Question: in jquery dialog i am only allowed just a single button within a dialog. i want two separate button in this dialog
'''
<script type="text/javascript">
$("[id*=btnclosejob]").live("click", function() {
$("#dialog").dialog({
title: "Job Close?",
buttons: {
Close: function() {
$(this).dialog('close');
}
}
});
return false;
});
</script>
'''
'''
<asp:Button ID="btnclosejob" runat="server" Text="Close Job" />
<div id="dialog" style="display: none">
Are You Sure You Want to Close this job
</div>
'''
'Result' (with just single button "Close" but i want two separate button 1st for Action and 2nd for close the dailog)

when i click ok button it should redirect to other page
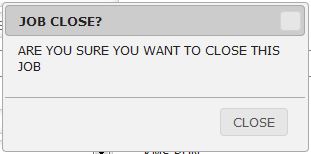
Answer: just add another button with comma?
'''
$("[id*=btnclosejob]").live("click", function() {
$("#dialog").dialog({
title: "Job Close?",
buttons: {
"Close": function() {
$(this).dialog('close');
},
"OK": function() {
window.location = YOUR_URL;
}
}
});
return false;
});
'''
You can have as many buttons as you wish.